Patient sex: M
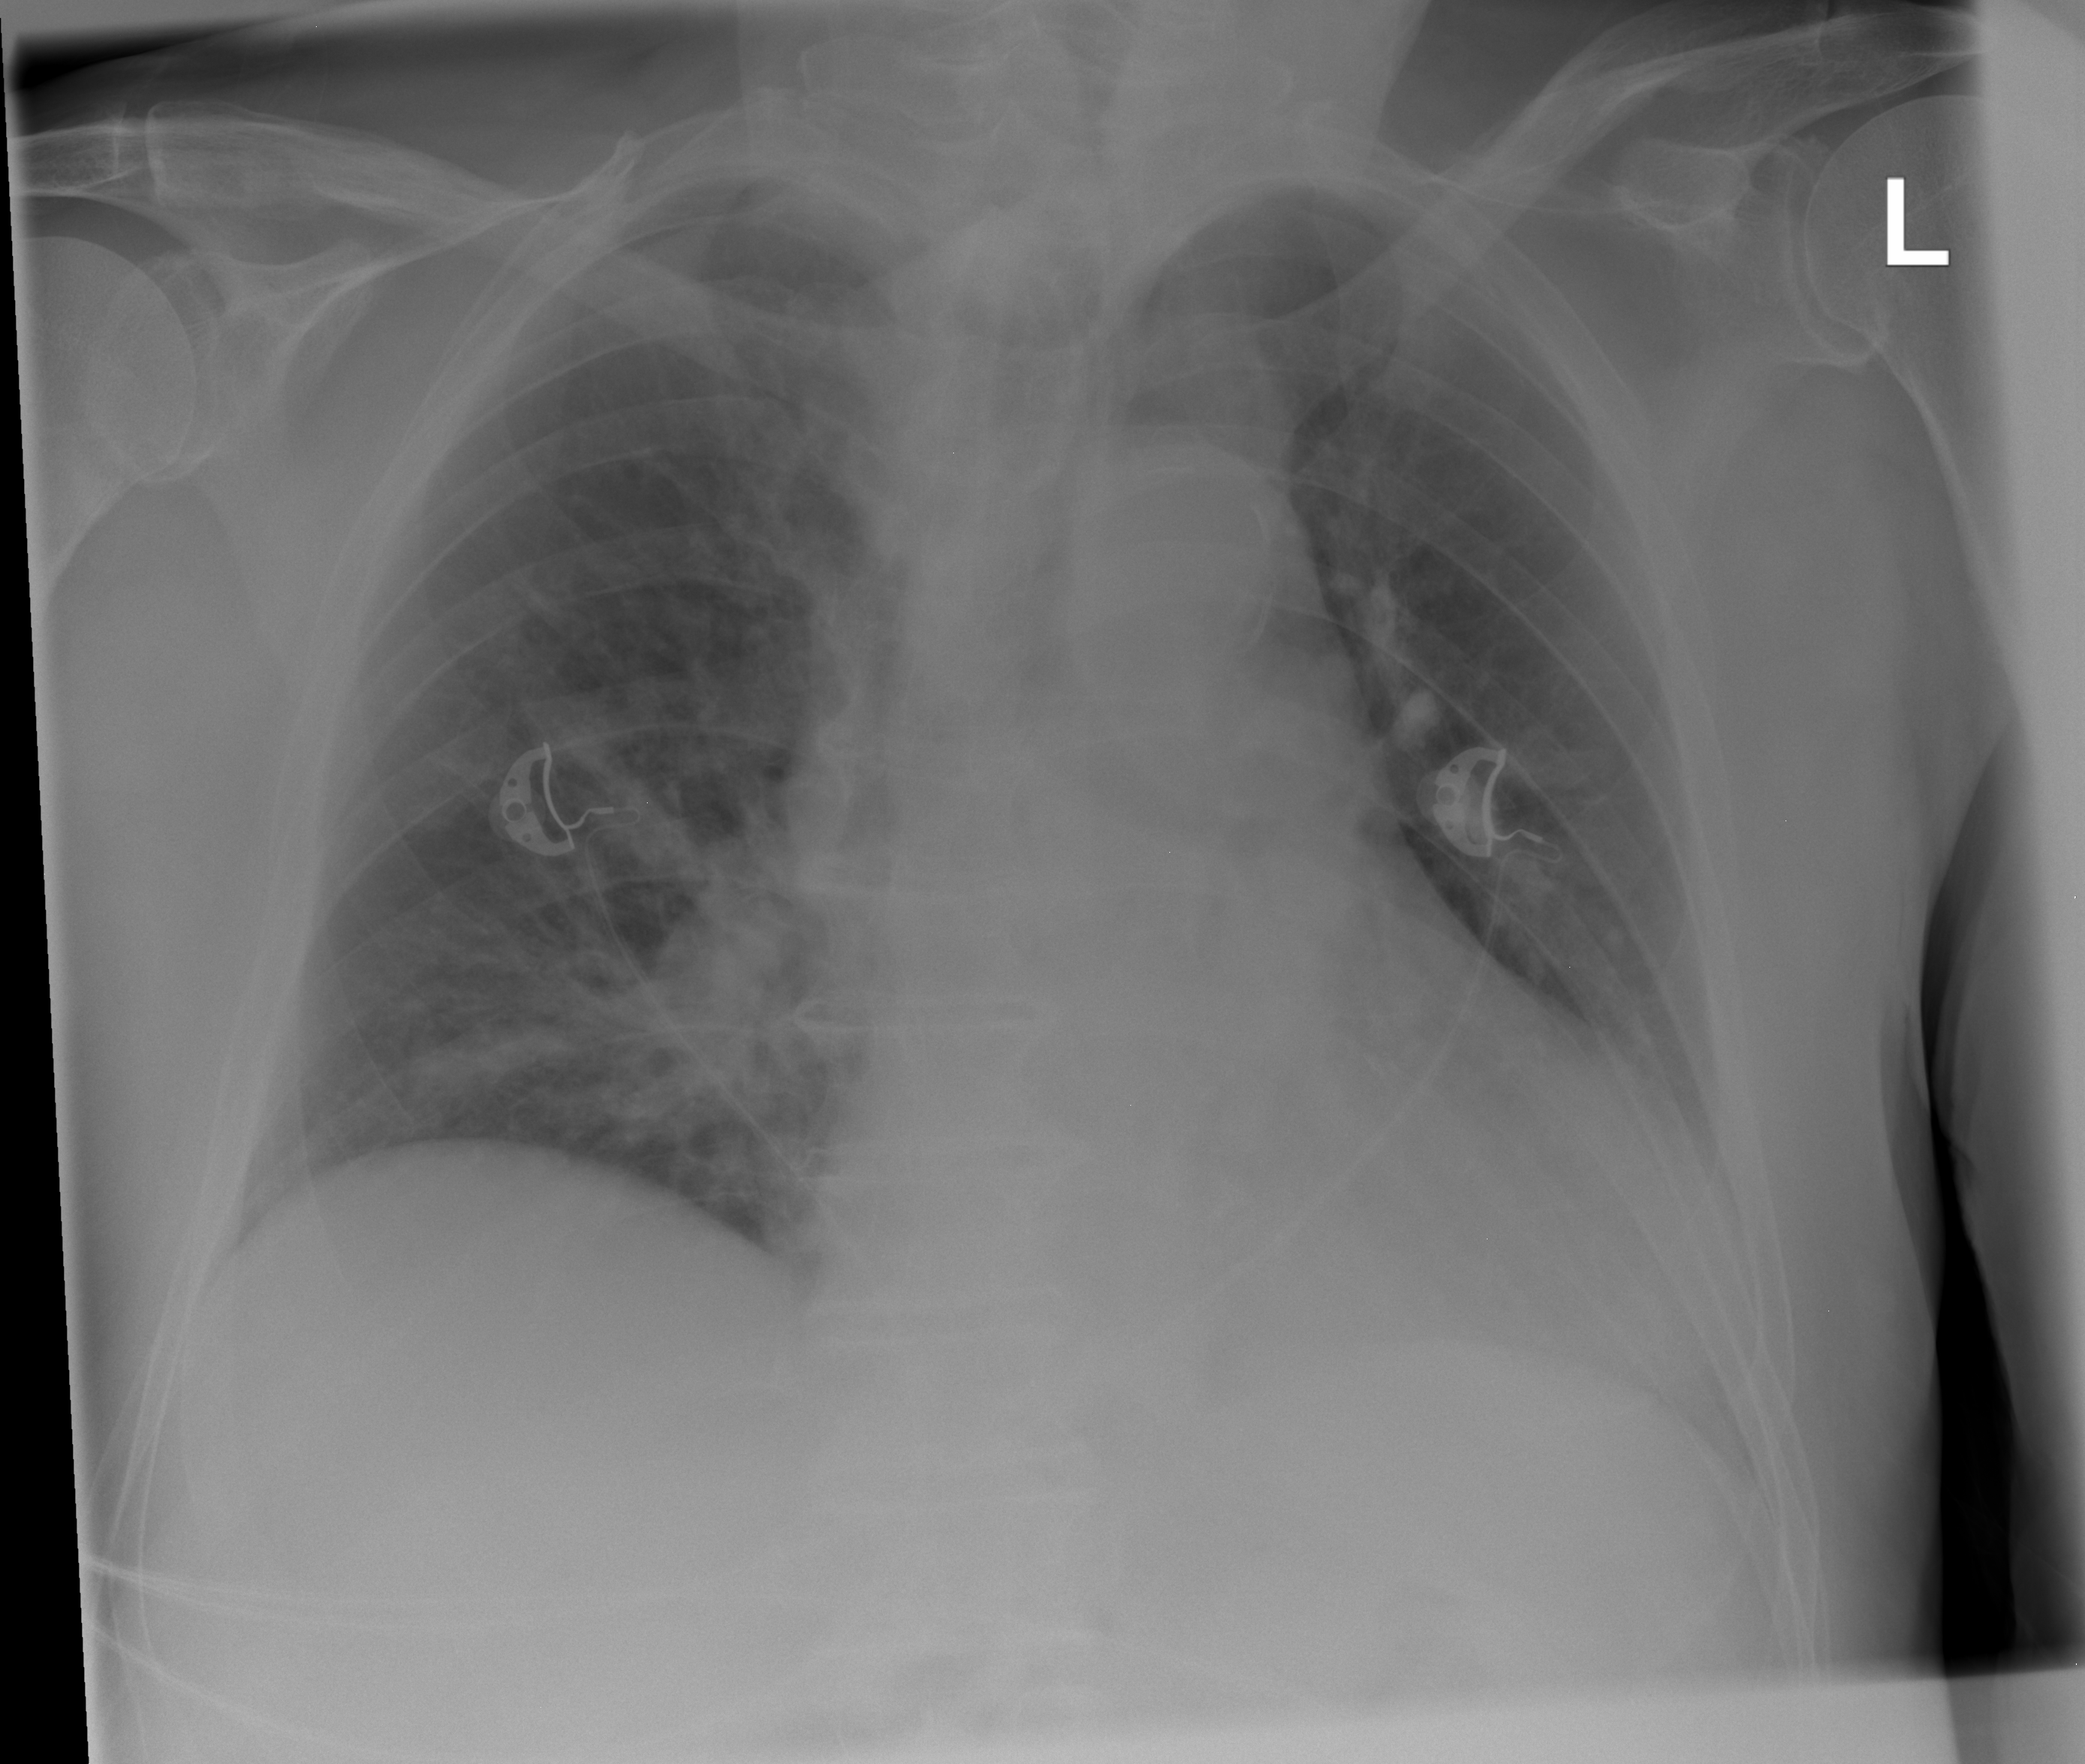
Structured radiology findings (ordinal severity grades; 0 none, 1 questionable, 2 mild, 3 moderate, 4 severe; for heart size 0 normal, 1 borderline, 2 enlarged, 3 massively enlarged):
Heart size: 2
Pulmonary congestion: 0
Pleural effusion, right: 0
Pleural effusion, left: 0
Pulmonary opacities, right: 2
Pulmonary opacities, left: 0
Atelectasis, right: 2
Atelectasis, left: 0